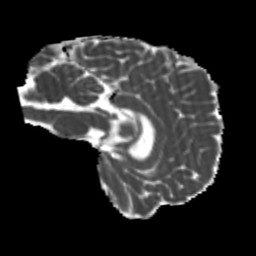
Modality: MD
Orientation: sagittal
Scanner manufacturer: siemens
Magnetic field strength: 3 T
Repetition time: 4 s
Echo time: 0.0594 s